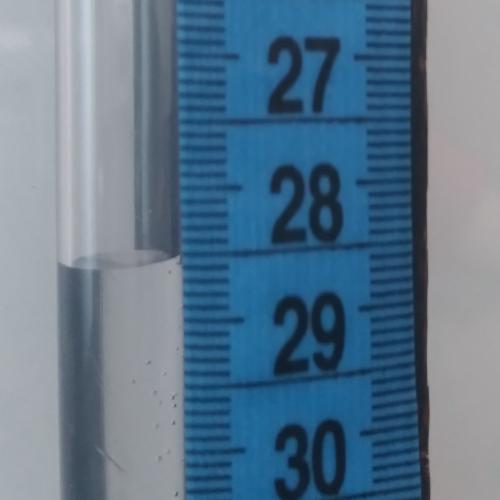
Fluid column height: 28.5 cm